Aerial crown-view tile of a tropical tree (Barro Colorado Island, Panama), acquired 20250512:
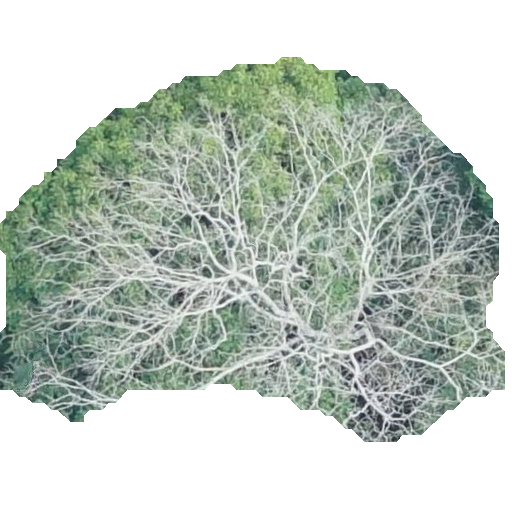
Species: Dipteryx oleifera
GBIF accepted scientific name: Dipteryx oleifera
Crown area: 212.222 m²